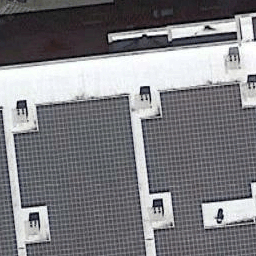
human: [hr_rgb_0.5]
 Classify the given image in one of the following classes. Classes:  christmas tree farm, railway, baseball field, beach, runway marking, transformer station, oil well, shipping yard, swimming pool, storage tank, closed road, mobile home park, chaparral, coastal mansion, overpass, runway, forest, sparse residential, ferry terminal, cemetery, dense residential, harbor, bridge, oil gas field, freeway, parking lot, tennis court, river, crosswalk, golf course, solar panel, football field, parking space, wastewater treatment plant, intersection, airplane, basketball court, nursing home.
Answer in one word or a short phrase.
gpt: solar panel